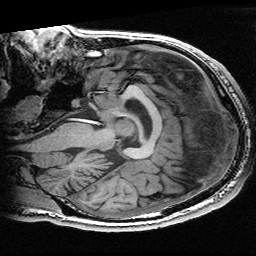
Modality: T1w
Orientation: sagittal
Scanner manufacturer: ge
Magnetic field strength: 3 T
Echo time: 0.00318 s